Interaction volume radius: 10 \u00c5
Interaction volume height: 15 \u00c5
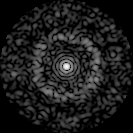
Disorder parameter: 0.8063